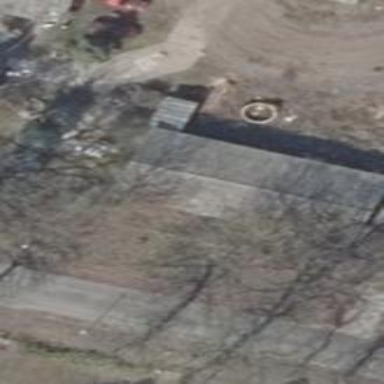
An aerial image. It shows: Detached building.